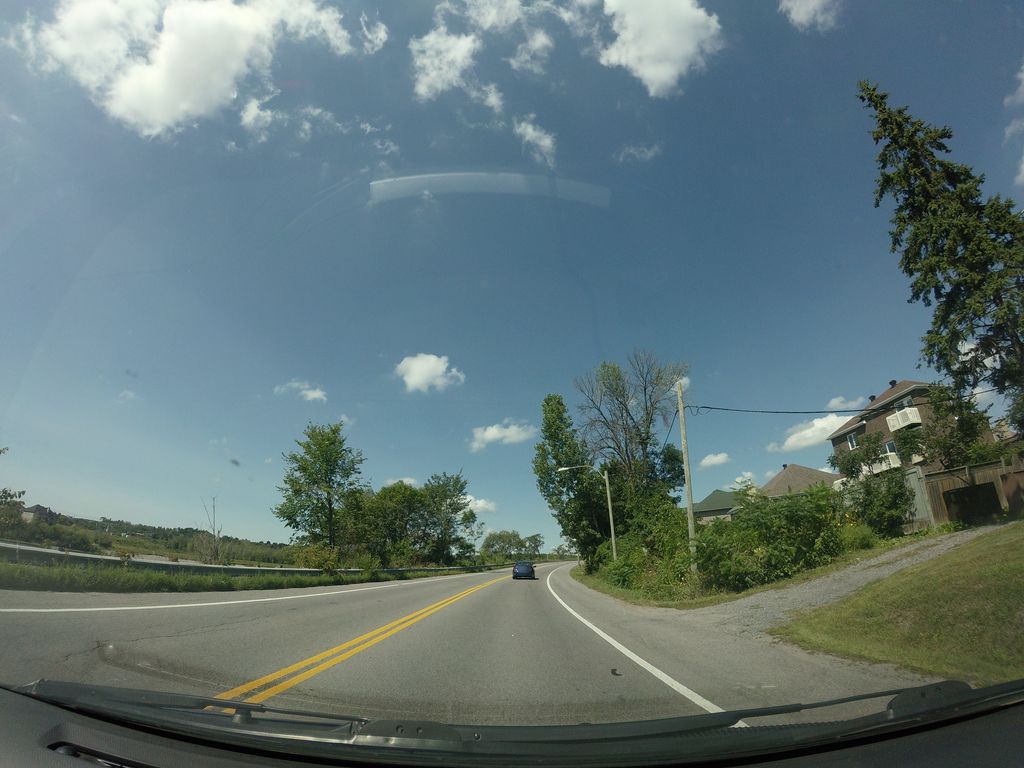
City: ottawa-gatineau